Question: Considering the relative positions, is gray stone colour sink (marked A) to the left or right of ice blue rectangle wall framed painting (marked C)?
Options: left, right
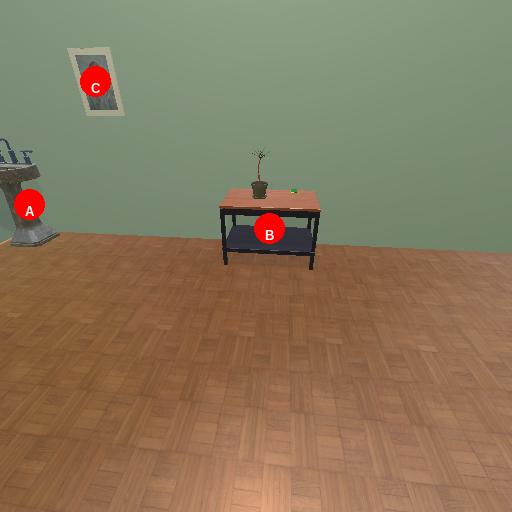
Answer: left